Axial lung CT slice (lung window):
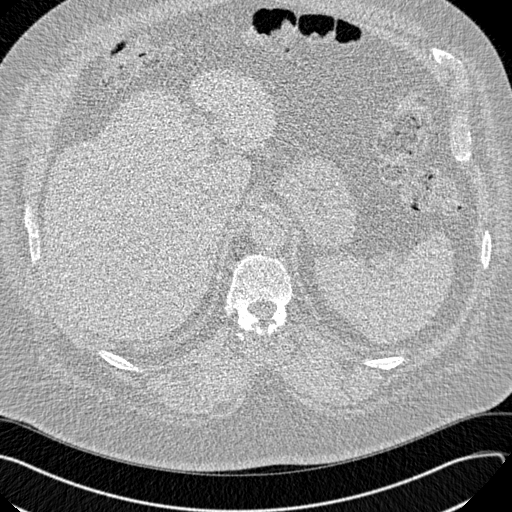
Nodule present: no